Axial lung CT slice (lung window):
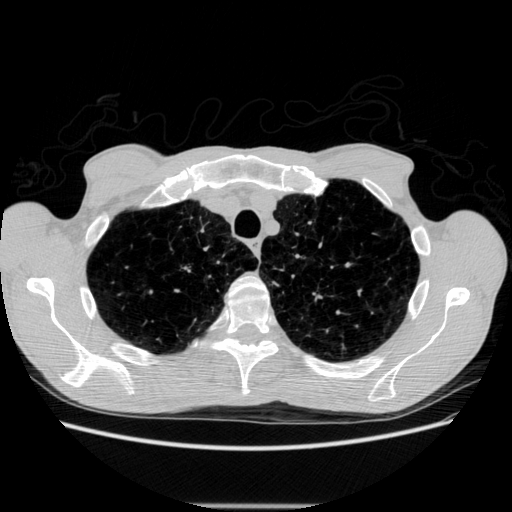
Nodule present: no